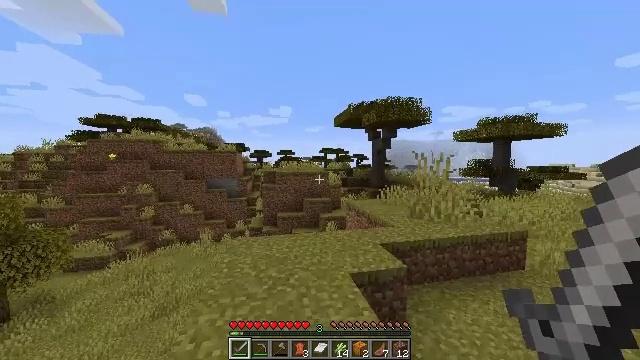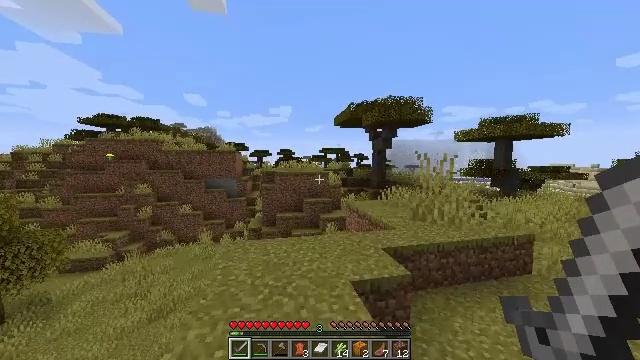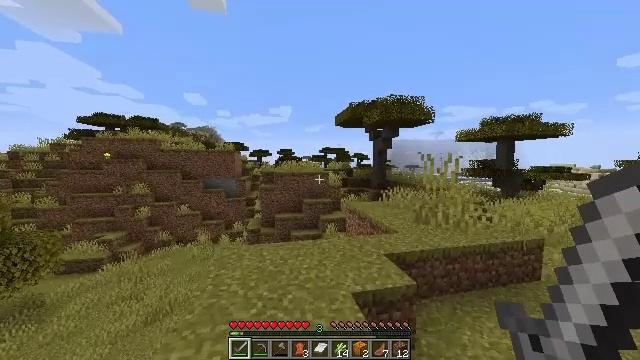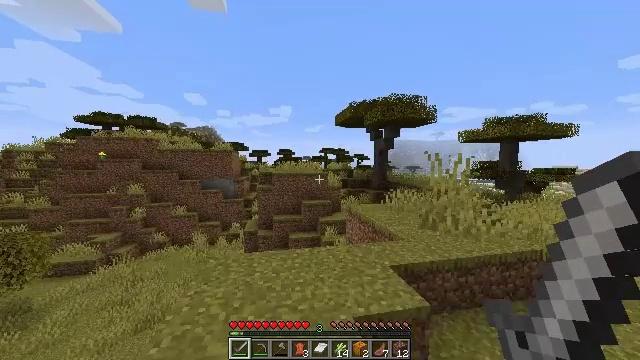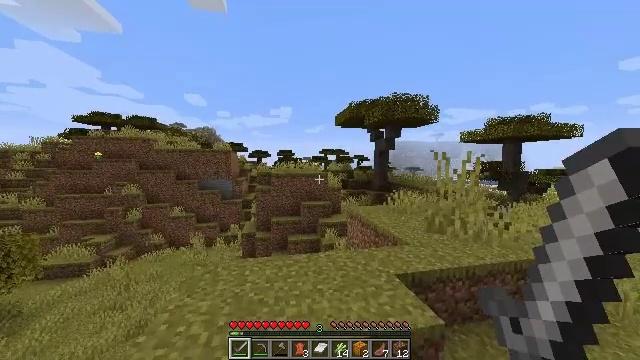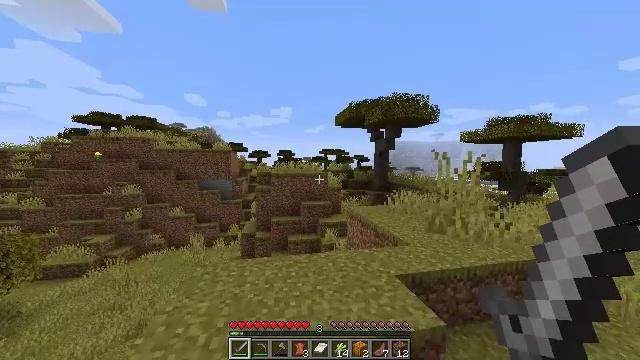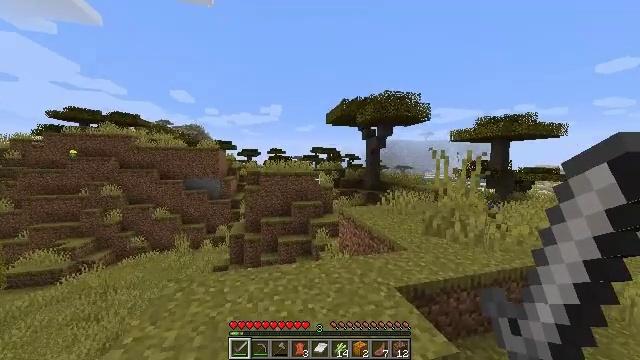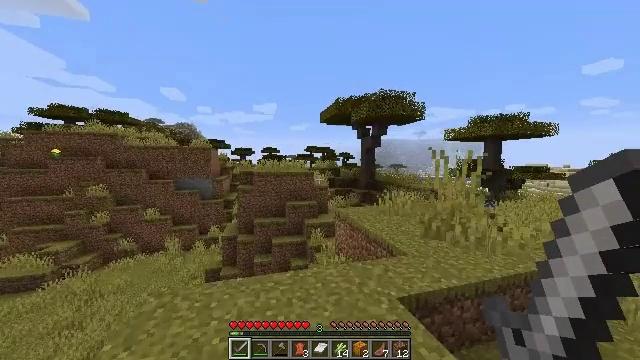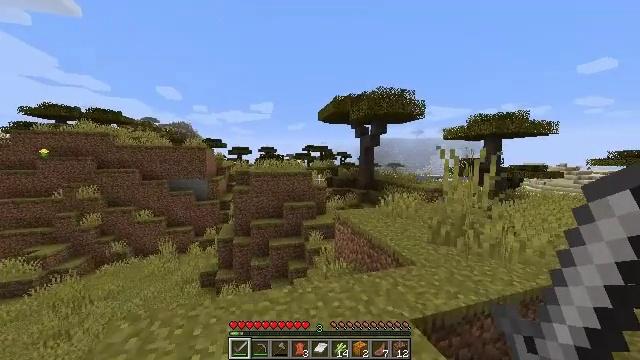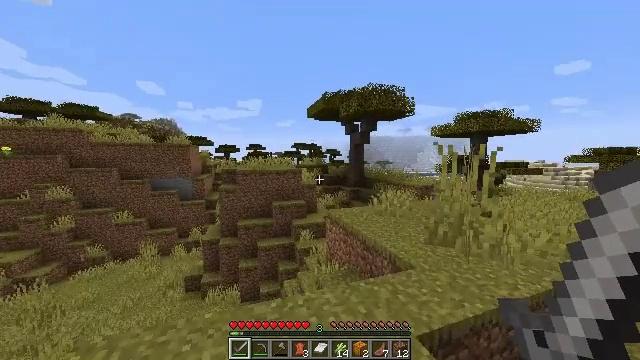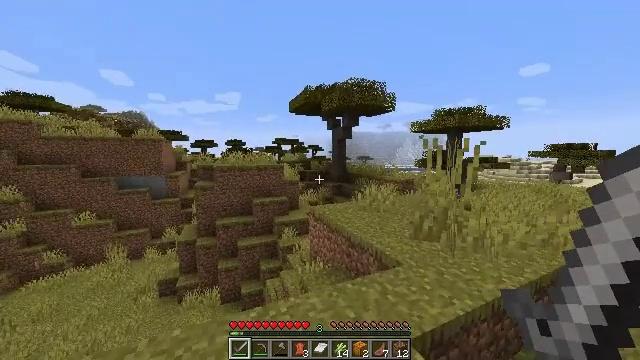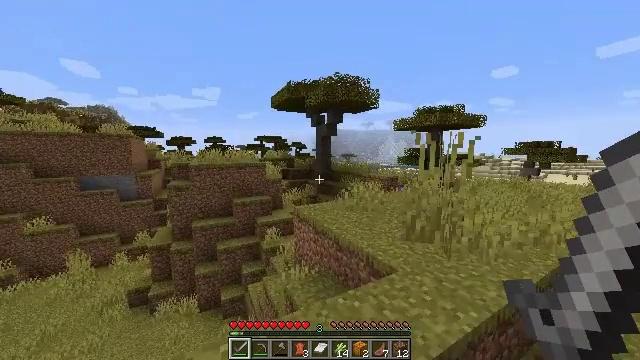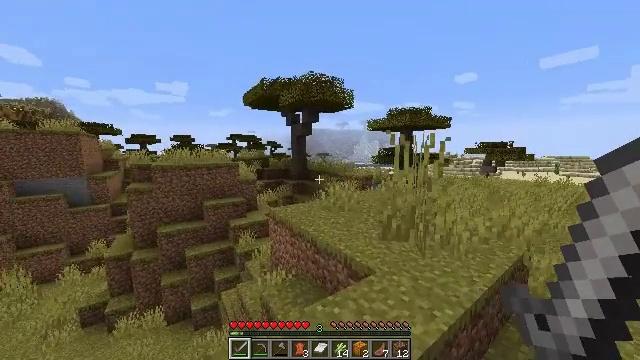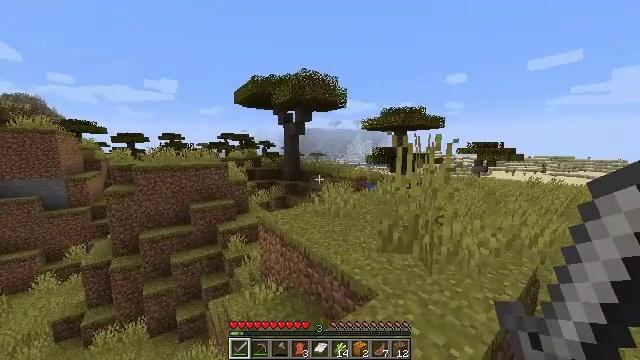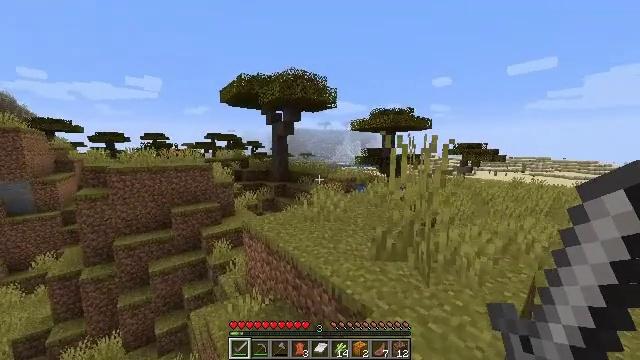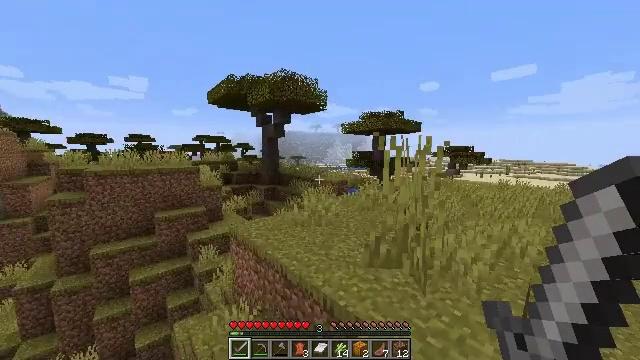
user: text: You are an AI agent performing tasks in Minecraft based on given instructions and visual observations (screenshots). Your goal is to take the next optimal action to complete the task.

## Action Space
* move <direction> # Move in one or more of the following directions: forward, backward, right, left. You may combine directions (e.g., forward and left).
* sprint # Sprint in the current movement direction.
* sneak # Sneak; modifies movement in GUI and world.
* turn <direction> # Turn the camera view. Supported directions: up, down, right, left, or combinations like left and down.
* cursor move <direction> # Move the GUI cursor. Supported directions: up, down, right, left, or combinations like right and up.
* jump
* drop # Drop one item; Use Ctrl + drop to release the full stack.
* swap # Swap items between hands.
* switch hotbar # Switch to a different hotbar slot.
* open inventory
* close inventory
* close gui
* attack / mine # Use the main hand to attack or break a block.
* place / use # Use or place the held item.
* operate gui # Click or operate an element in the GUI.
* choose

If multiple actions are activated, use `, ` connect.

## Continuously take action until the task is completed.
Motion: motion action
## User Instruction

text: Mine grass block from the ground.
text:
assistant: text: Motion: move forward, sprint
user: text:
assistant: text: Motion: move forward, sprint
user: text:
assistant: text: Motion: move forward, sprint
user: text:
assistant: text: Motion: move forward, sprint
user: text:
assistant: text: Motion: move forward, sprint
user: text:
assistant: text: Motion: move forward, sprint, turn right
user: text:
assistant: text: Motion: move forward, sprint, turn right
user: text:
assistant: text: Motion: move forward, sprint
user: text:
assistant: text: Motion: move forward, sprint, turn right
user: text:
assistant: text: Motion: move forward, sprint, turn right and down
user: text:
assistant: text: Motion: move forward, sprint, turn right
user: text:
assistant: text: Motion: move forward, sprint, turn right
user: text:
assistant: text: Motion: move forward, sprint, turn right
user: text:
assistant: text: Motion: move forward, sprint, turn right
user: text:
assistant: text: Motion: move forward, sprint, turn right
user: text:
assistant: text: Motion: move forward, sprint, turn right
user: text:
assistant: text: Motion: move forward, sprint, turn right
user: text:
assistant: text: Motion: move forward, sprint
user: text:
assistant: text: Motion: move forward, sprint
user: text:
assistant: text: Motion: move forward, sprint
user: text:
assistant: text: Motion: move forward, sprint
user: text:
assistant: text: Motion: move forward, sprint
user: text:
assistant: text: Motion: move forward, sprint, turn left
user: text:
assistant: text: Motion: move forward, sprint, turn left
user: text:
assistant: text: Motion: move forward, sprint, turn left
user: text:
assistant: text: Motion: move forward, sprint, turn left
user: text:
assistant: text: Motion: move forward, sprint, turn left
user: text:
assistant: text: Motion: move forward, sprint, turn left
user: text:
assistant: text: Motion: move forward, sprint, turn left
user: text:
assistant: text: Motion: move forward, sprint, turn left